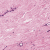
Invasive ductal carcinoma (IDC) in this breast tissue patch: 0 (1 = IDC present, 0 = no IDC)